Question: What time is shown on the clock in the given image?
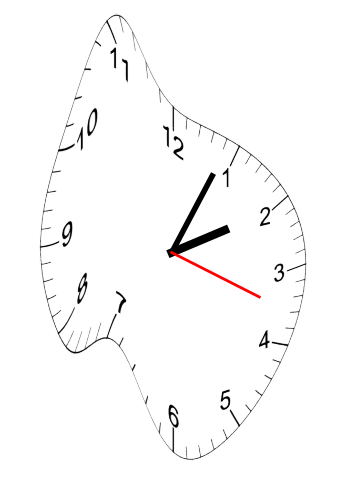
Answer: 02:04:18